Field crop: maize
Growth stage: 1
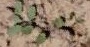
Species: convolvulus